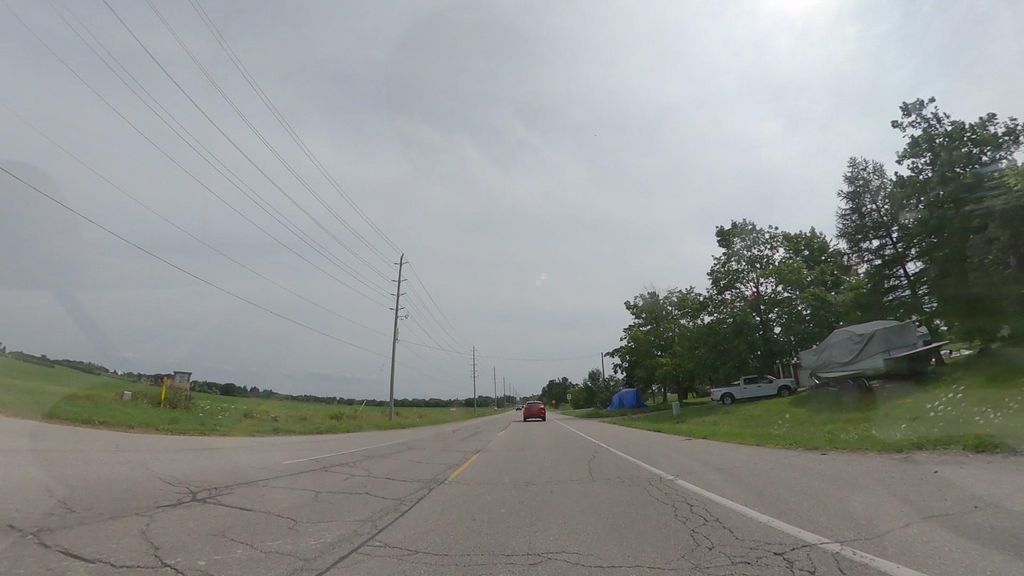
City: kitchener-waterloo